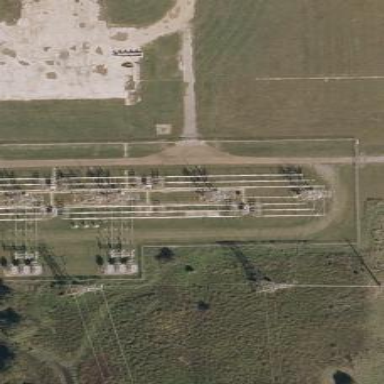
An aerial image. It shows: Substation for switching power equipment surrounded by fence.